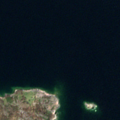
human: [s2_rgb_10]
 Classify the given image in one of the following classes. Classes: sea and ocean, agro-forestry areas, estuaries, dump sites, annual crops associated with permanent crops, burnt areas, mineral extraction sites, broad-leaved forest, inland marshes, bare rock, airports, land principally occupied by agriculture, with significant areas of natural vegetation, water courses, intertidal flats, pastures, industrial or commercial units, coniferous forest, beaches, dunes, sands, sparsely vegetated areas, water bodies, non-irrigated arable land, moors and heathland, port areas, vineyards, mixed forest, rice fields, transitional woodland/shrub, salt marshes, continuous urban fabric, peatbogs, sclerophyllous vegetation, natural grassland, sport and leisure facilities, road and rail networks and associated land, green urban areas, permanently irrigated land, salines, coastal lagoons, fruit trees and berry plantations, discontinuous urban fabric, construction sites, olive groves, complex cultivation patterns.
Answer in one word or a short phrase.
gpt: broad-leaved forest, sea and ocean